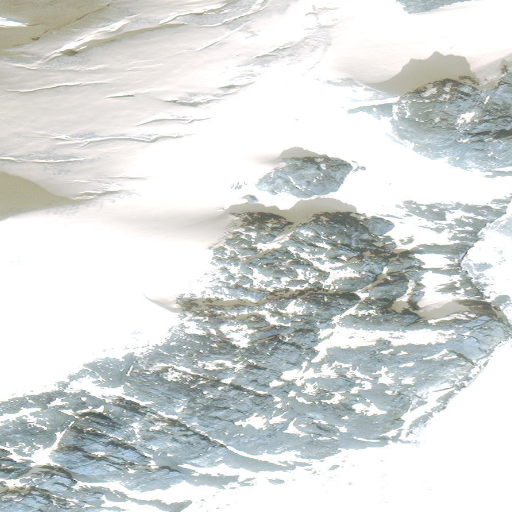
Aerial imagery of mountain in Alaska named Keenan Peak containing only unknown